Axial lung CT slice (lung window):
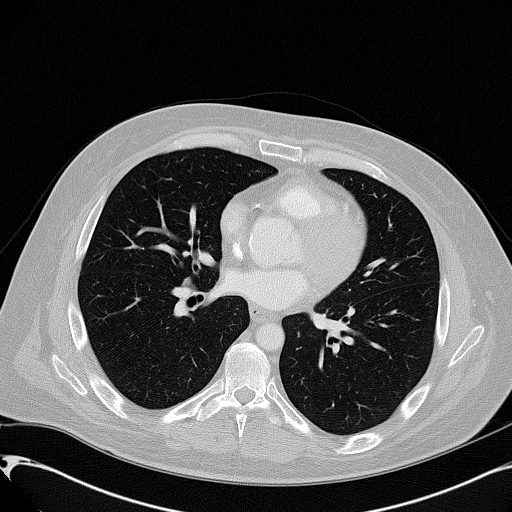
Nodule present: no